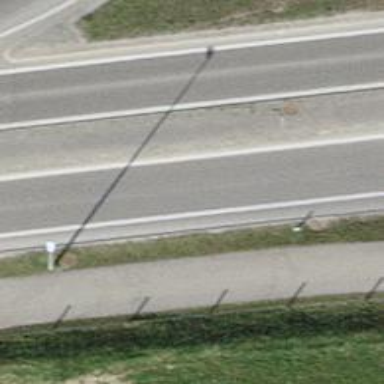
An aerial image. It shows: Asphalt motorway link.